Question: I'm try to code Elastic-Net. It's look likes:

And I want to use this loss function into Keras:
'''
def nn_weather_model():
ip_weather = Input(shape = (30, 38, 5))
x_weather = BatchNormalization(name='weather1')(ip_weather)
x_weather = Flatten()(x_weather)
Dense100_1 = Dense(100, activation='relu', name='weather2')(x_weather)
Dense100_2 = Dense(100, activation='relu', name='weather3')(Dense100_1)
Dense18 = Dense(18, activation='linear', name='weather5')(Dense100_2)
model_weather = Model(inputs=[ip_weather], outputs=[Dense18])
model = model_weather
ip = ip_weather
op = Dense18
return model, ip, op
'''
my loss function is:
'''
def cost_function(y_true, y_pred):
return ((K.mean(K.square(y_pred - y_true)))+L1+L2)
return cost_function
'''
It's mse+L1+L2
and L1 and L2 is
'''
weight1=model.layers[3].get_weights()[0]
weight2=model.layers[4].get_weights()[0]
weight3=model.layers[5].get_weights()[0]
L1 = Calculate_L1(weight1,weight2,weight3)
L2 = Calculate_L2(weight1,weight2,weight3)
'''
I use Calculate_L1 function to sum of the weight of dense1 & dense2 & dense3
and Calculate_L2 do it again.
When I train 'RB_model.compile(loss = cost_function(),optimizer= 'RMSprop')' the L1 and L2 variable didn't update every batch. So I try to use callback when batch_begin while using:
'''
class update_L1L2weight(Callback):
def __init__(self):
super(update_L1L2weight, self).__init__()
def on_batch_begin(self,batch,logs=None):
weight1=model.layers[3].get_weights()[0]
weight2=model.layers[4].get_weights()[0]
weight3=model.layers[5].get_weights()[0]
L1 = Calculate_L1(weight1,weight2,weight3)
L2 = Calculate_L2(weight1,weight2,weight3)
'''
How could I use callback in the batch_begin calculate L1 and L2 done,
and pass L1,L2 variable into loss funtion?
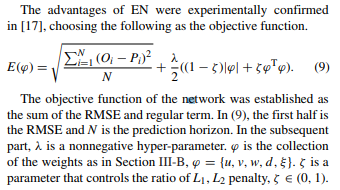
Answer: You can simply use built-in weight <URL> for each layer. To do that you can use 'kernel_regularizer' parameter of the layer and specify a regularizer for that. For example:
'''
from keras import regularizers
model.add(Dense(..., kernel_regularizer=regularizers.l2(0.1)))
'''
Those regularizations would create a loss tensor which would be added to the loss function, as implemented in <URL>:
'''
# Add regularization penalties
# and other layer-specific losses.
for loss_tensor in self.losses:
total_loss += loss_tensor
'''